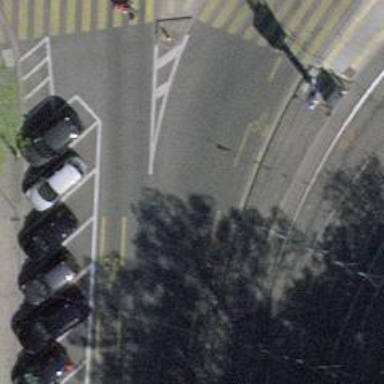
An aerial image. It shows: Tertiary road with asphalt surface including cycle lane.